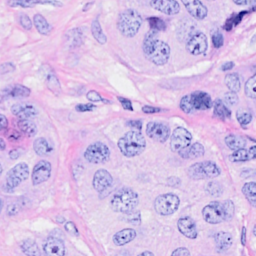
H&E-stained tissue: Breast